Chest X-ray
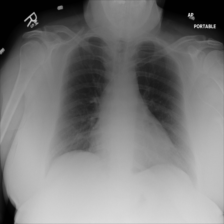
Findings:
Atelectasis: negative
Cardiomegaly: negative
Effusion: negative
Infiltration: negative
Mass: negative
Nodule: negative
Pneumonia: negative
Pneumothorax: negative
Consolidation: negative
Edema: negative
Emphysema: negative
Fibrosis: negative
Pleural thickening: negative
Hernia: negative